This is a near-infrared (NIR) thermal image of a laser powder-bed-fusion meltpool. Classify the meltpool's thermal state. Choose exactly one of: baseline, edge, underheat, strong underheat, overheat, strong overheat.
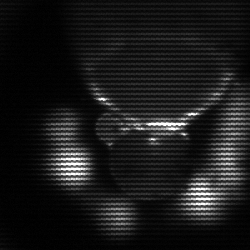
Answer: edge